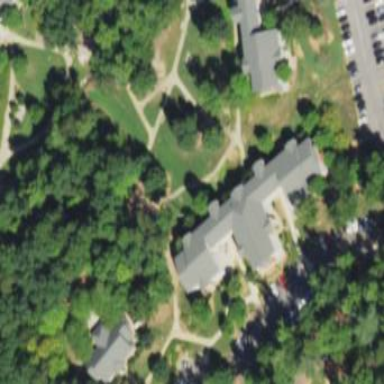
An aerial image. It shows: Dormitory building.